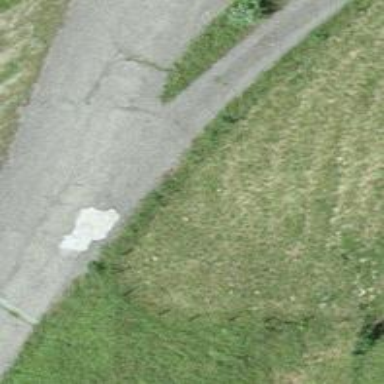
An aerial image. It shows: Service road with grade 1 tracktype.